Question: I am using fbconnect api in my project.When the login dialog gets opened where we entered our credentials ,when I click on login button there is something performed and it is redirected to the publish page.
My problem is I am not getting which action is performed on that login button so that I can put an indicator over there.
I have attached a screenshot to specify which button I am talking about.

Any suggestions will be highly appreciated!
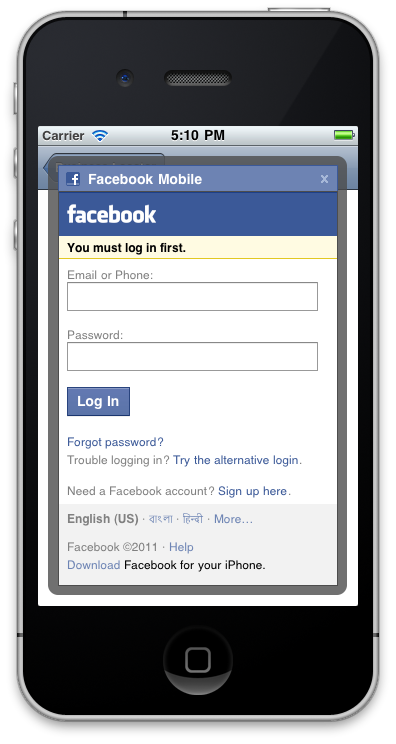
Answer: > Do you want to steal others' Facebook passwords? :)
It seems, 'FBConnect' uses 'UIWebView' to load the pages from web. Those form elements are not created from the code. So you can not have the access to those methods/actions.
---
:
In 'webView:shouldStartLoadWithRequest:navigationType:' delegate method in 'FBDialog.m', you can see the request which are sent from the login view.
You can read the 'URL' by using '[request.URL absoluteString]'.
Check if that contains the string 'https://www.facebook.com/login.php?m=m'. If it is then probably a login request is being sent. You can do your action there.